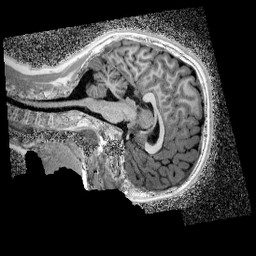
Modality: UNIT1_denoised
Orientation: sagittal
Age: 11
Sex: male
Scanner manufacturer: siemens
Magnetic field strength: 3 T
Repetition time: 4 s
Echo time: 0.00299 s